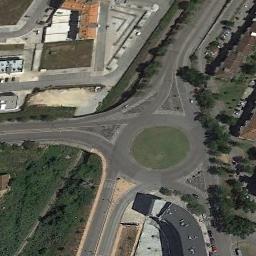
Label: roundabout